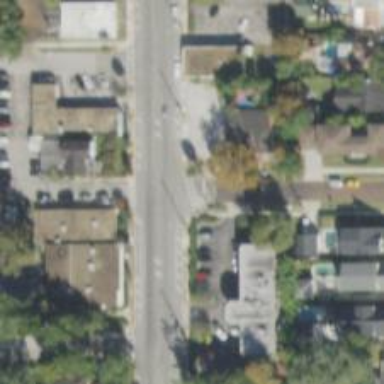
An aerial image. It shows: Residential road with sidewalk on the left side.